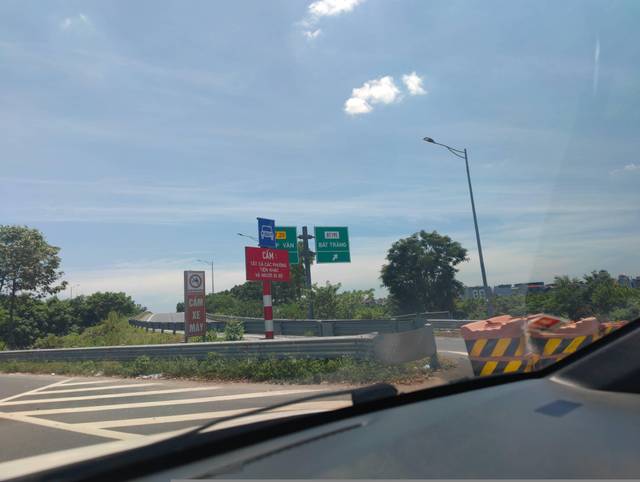
Region: Vietnam
Coordinates: 21.014, 105.916